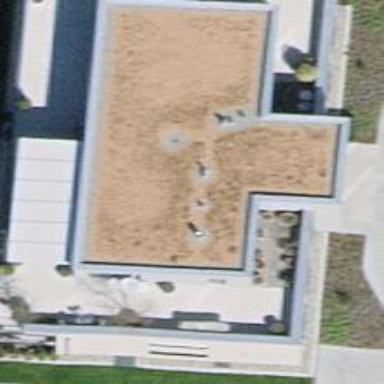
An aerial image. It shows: Building with tiled roof.